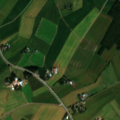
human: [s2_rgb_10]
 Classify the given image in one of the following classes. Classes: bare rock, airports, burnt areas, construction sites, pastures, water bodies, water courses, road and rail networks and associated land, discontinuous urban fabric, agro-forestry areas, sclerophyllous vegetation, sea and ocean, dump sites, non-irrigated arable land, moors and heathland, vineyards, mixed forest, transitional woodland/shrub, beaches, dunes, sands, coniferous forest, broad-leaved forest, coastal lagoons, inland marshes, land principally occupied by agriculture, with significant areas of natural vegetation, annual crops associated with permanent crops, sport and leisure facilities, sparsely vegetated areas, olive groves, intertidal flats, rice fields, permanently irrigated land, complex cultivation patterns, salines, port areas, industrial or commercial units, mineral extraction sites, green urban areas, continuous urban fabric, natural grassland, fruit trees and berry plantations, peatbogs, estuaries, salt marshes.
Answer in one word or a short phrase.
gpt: discontinuous urban fabric, non-irrigated arable land, coniferous forest